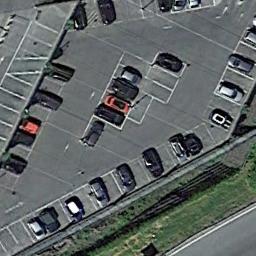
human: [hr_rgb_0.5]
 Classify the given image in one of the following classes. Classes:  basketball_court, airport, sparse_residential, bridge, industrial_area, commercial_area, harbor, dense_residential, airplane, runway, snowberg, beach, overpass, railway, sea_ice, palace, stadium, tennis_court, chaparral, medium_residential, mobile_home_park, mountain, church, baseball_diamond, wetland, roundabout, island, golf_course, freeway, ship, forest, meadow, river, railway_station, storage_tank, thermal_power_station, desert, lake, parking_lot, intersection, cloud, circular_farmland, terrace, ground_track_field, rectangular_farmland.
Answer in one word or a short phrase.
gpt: parking_lot